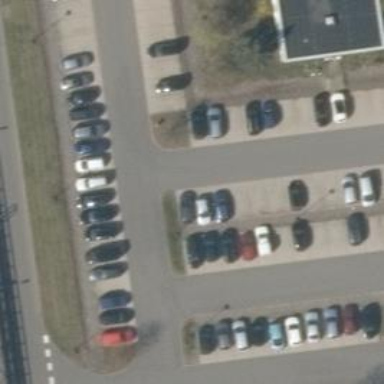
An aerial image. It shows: Parking aisle in service road with diagonal parking lanes on both sides.